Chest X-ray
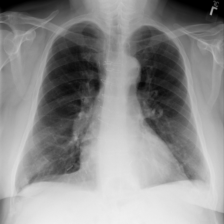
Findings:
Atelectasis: negative
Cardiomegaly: negative
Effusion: negative
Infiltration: negative
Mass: negative
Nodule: negative
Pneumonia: negative
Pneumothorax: negative
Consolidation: negative
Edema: negative
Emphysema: negative
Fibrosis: negative
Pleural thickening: negative
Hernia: negative